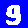
Digit: 9